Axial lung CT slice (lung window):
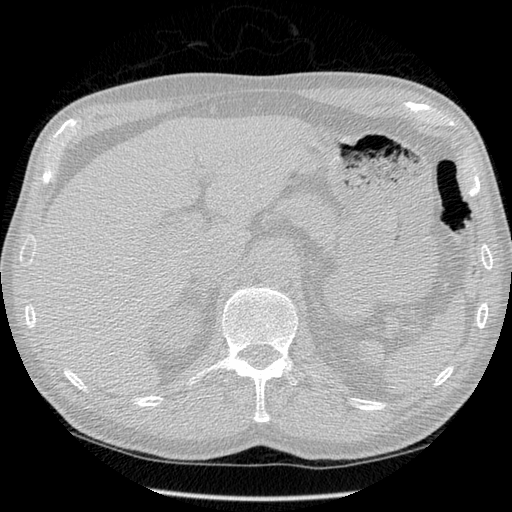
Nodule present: no